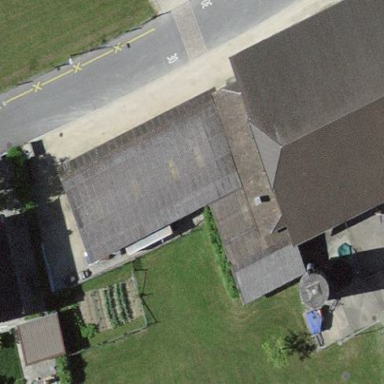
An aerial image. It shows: Barn.